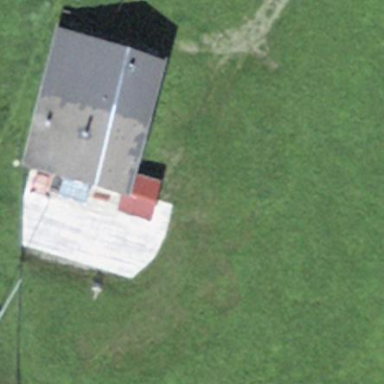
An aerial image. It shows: Simple and straightforward house.